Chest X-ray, AP view. Patient: 58 years old, sex M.
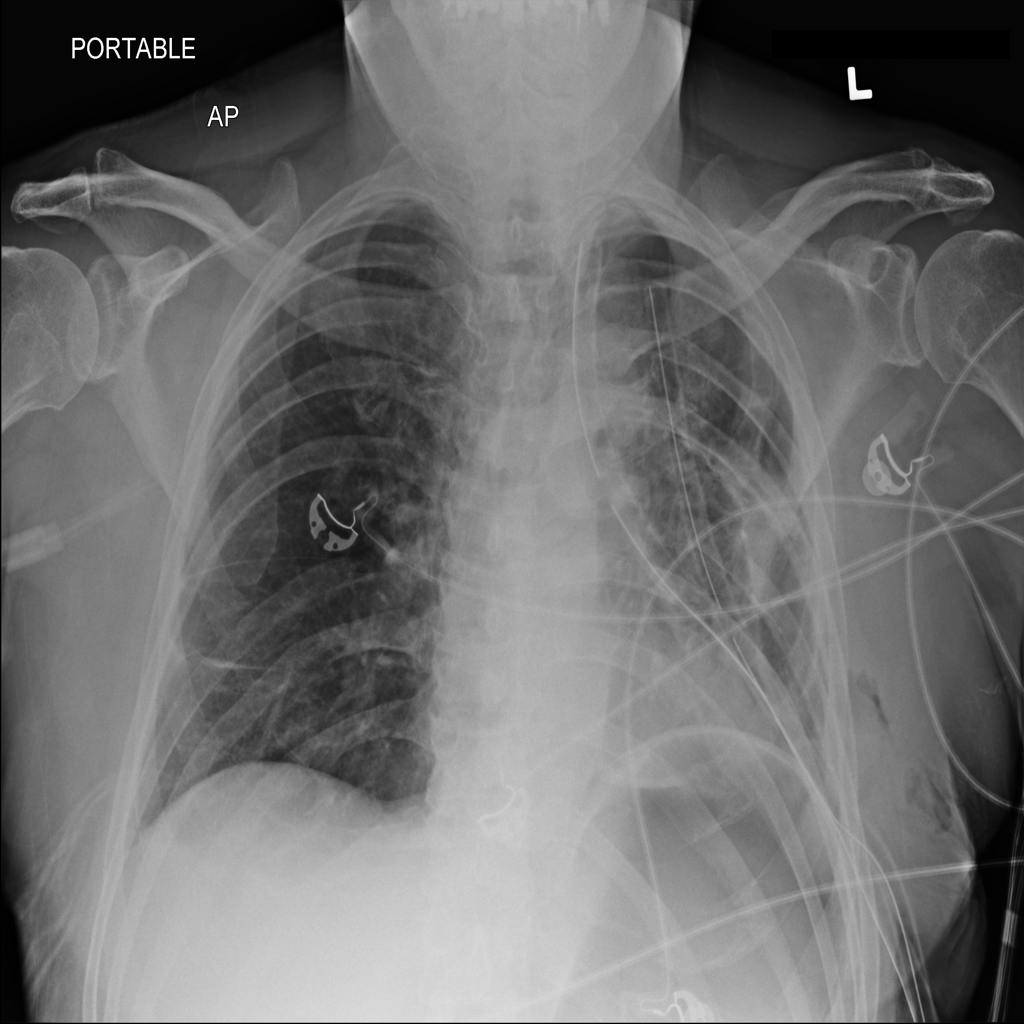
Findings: Atelectasis